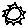
Label: sun